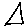
Label: triangle